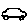
Label: car